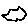
Label: cloud